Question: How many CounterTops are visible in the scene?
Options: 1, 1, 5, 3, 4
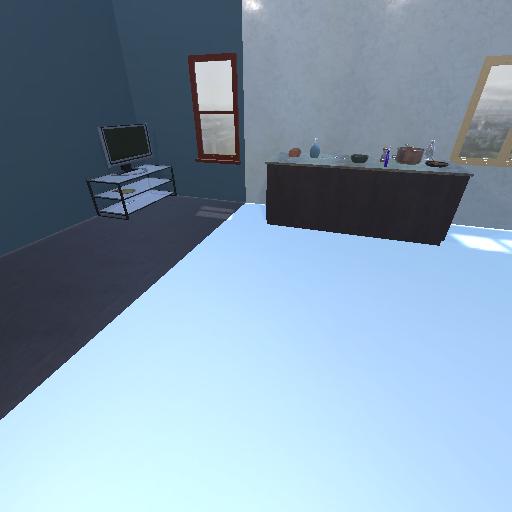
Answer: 1